Question: I have two sibling divs and a containing div.
Current situation is this:

I want the two inner divs to be centered vertically in respect to the outer div.
Notice that the outer divs has a changing size which is determined by the inner red div's size (which can change) and I think that's what makes this challenging. To me anyway...
The example displayed here is from <URL>. Best solution is to modify it to work.
IE9+
Thanks.
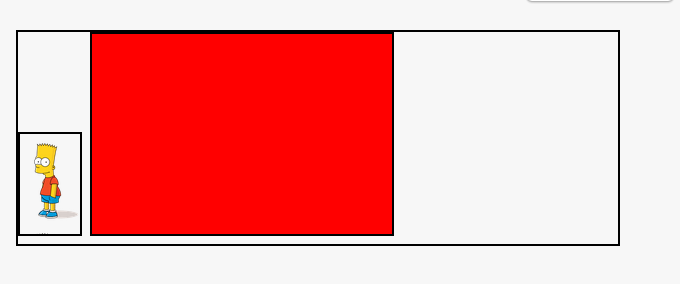
Answer: You just need to add 'vertical-align' css rule
'''
#side {
width: 30px;
height: 50px;
border: 1px solid black;
display: inline-block;
vertical-align:middle; /* added this */
background-image: url("http://upload.wikimedia.org/wikipedia/en/a/aa/Bart_Simpson_200px.png");
background-size: contain;
}
#sizey {
border: 1px solid black;
height: 100px;
display: inline-block;
vertical-align:middle; /* added this */
width: 150px;
background-color: red;
}
'''
## JS Bin